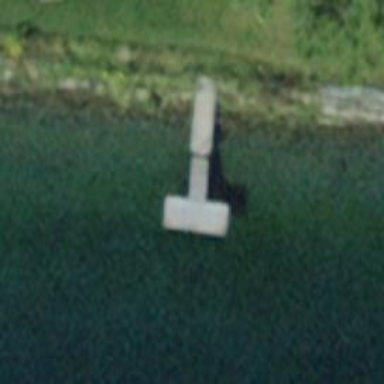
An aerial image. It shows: Man-made pier.